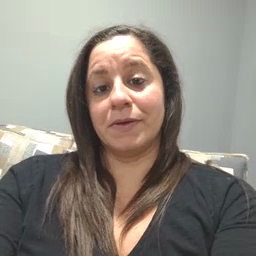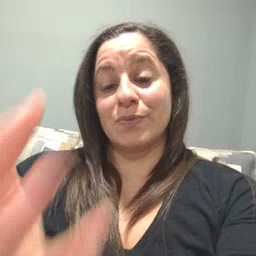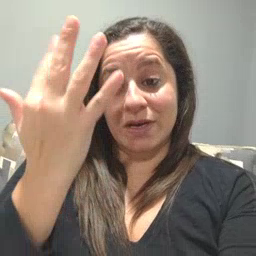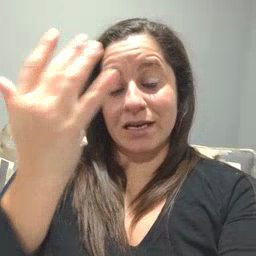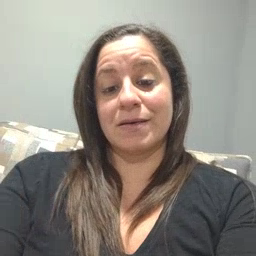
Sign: wait